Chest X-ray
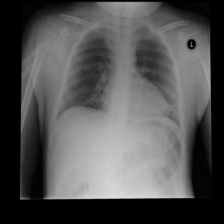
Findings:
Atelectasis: positive
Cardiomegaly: negative
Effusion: negative
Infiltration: negative
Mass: negative
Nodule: negative
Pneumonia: negative
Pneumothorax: negative
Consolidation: negative
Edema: negative
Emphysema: negative
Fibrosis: negative
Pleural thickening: negative
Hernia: negative